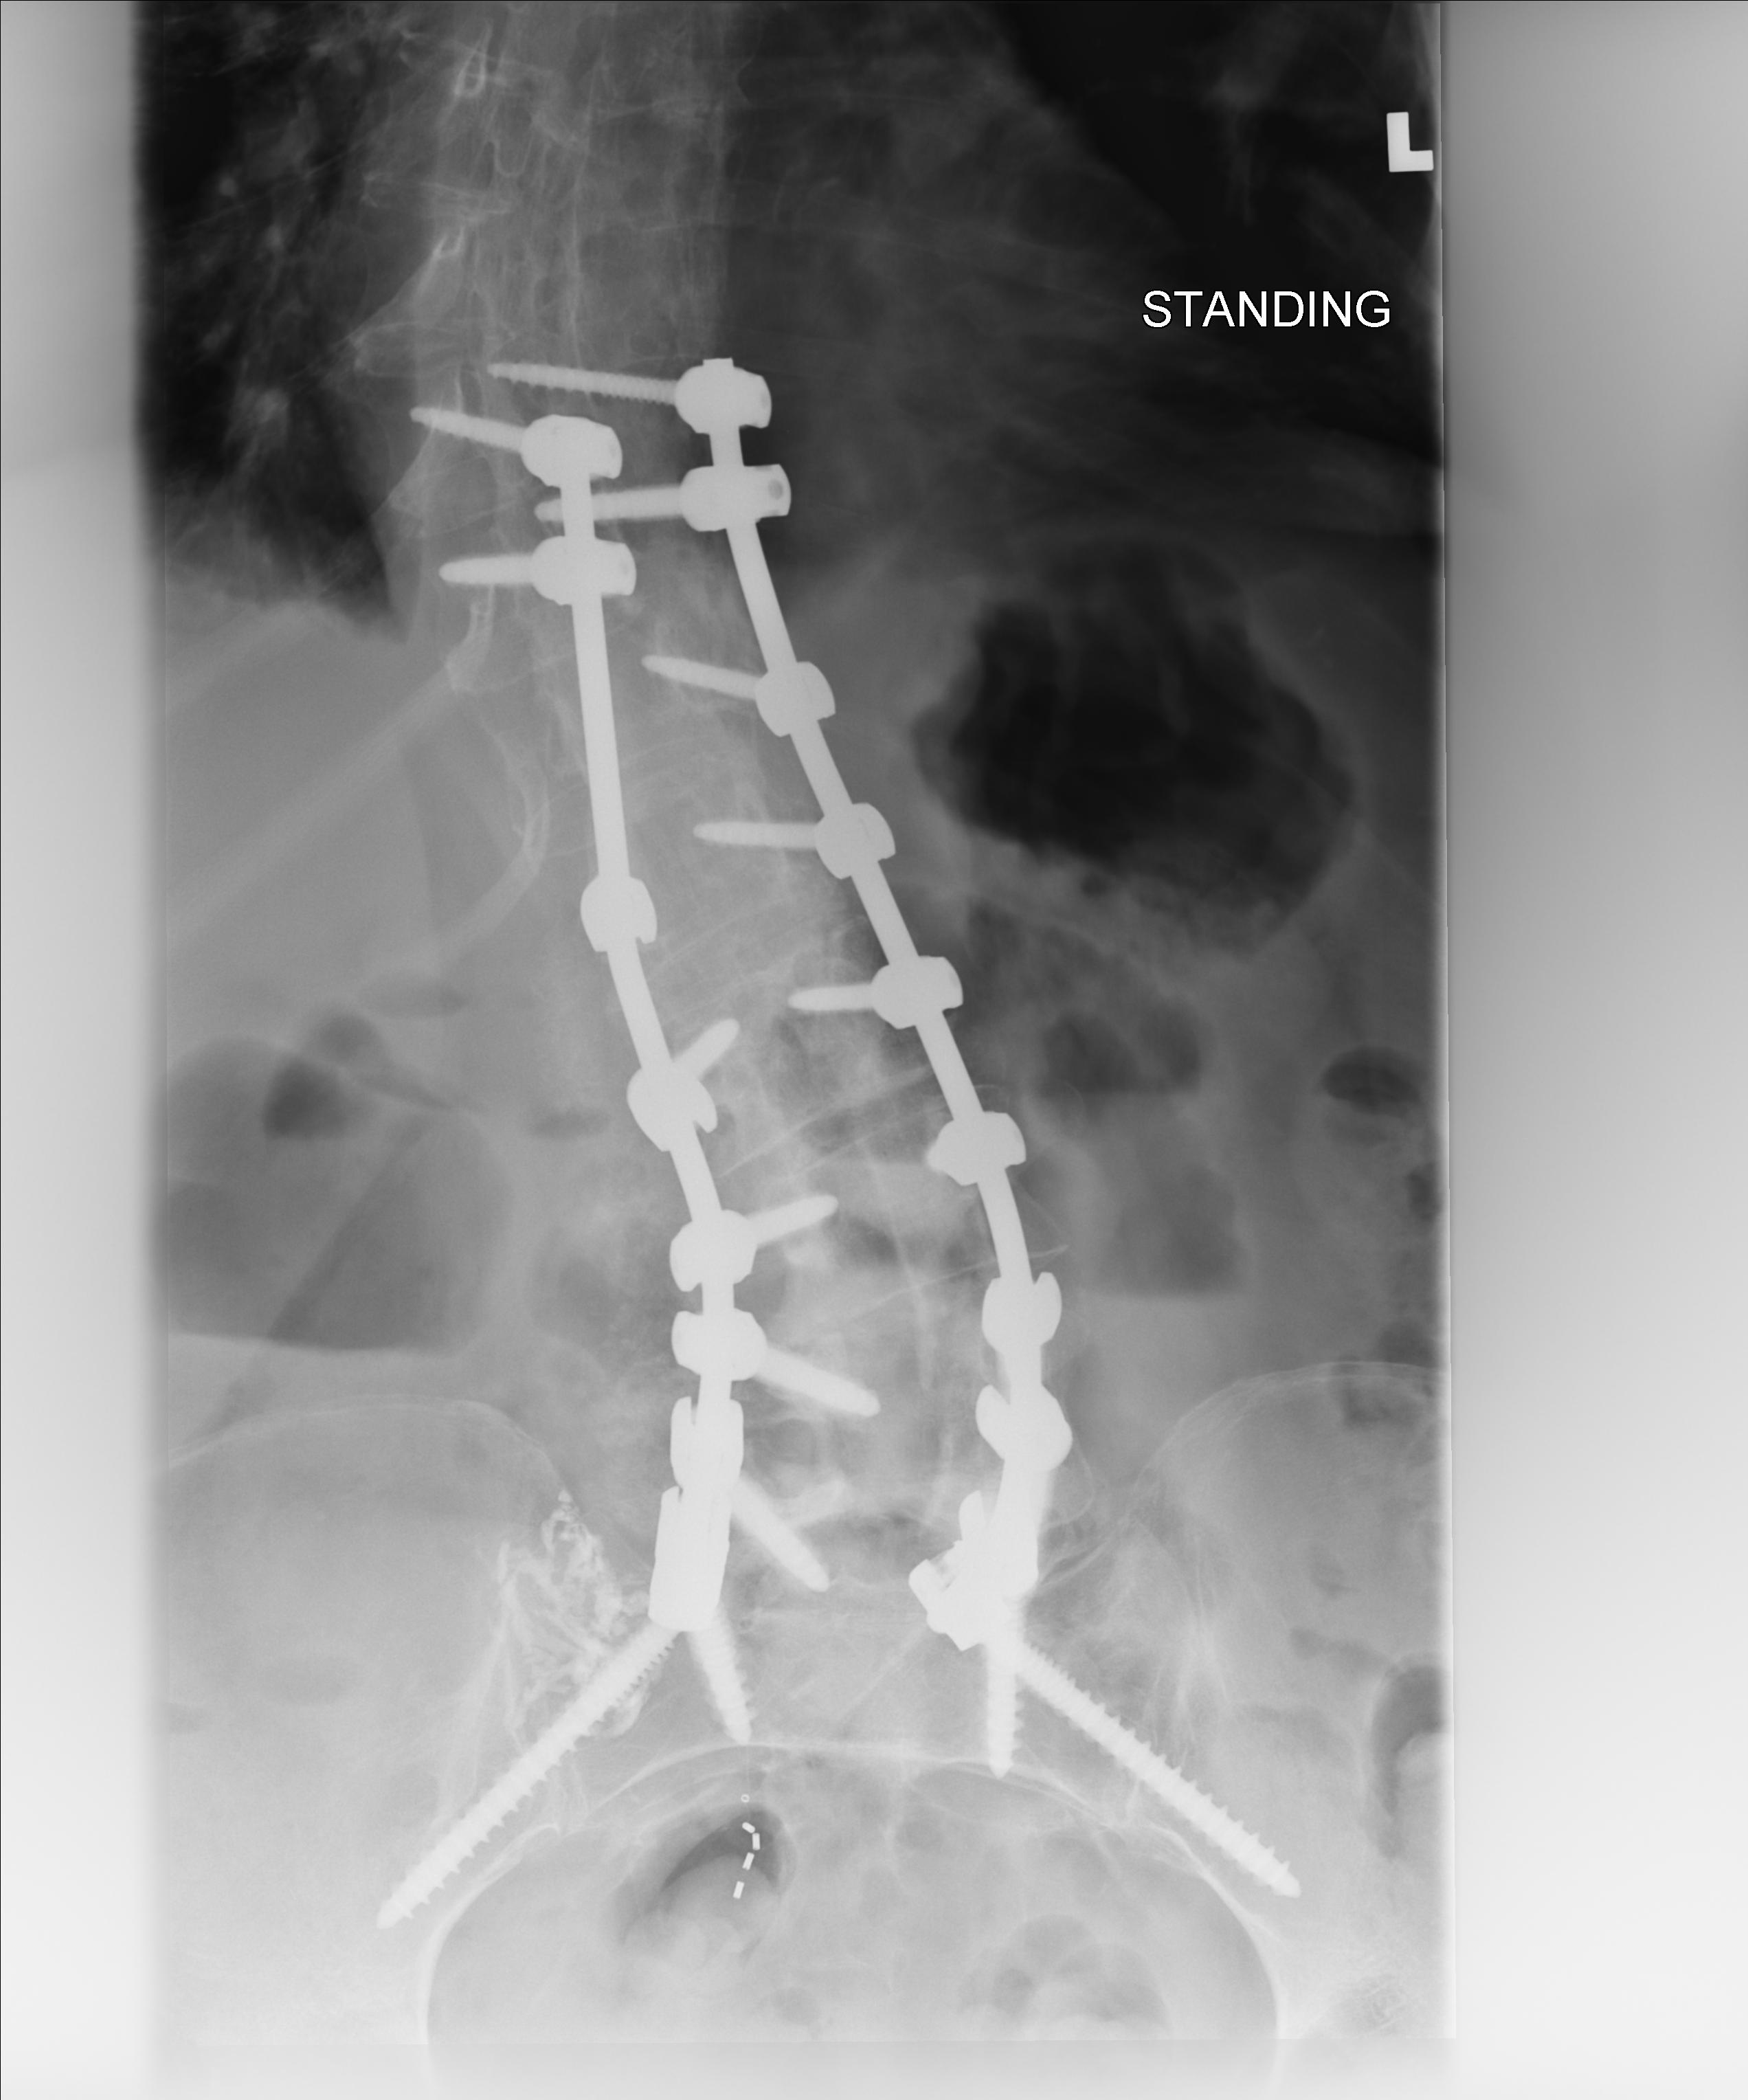
View: AP
Implant manufacturer: medtronic solera